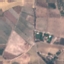
Land use / land cover: PermanentCrop